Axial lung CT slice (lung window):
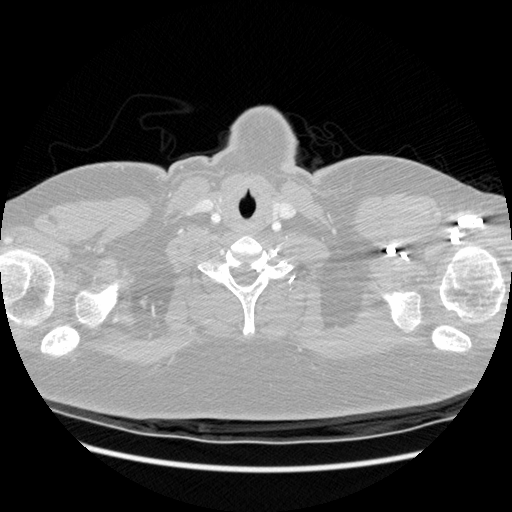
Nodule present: no